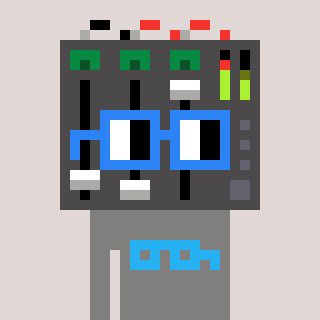
a pixel art character with square blue glasses, a mixer-shaped head and a bluegrey-colored body on a warm background